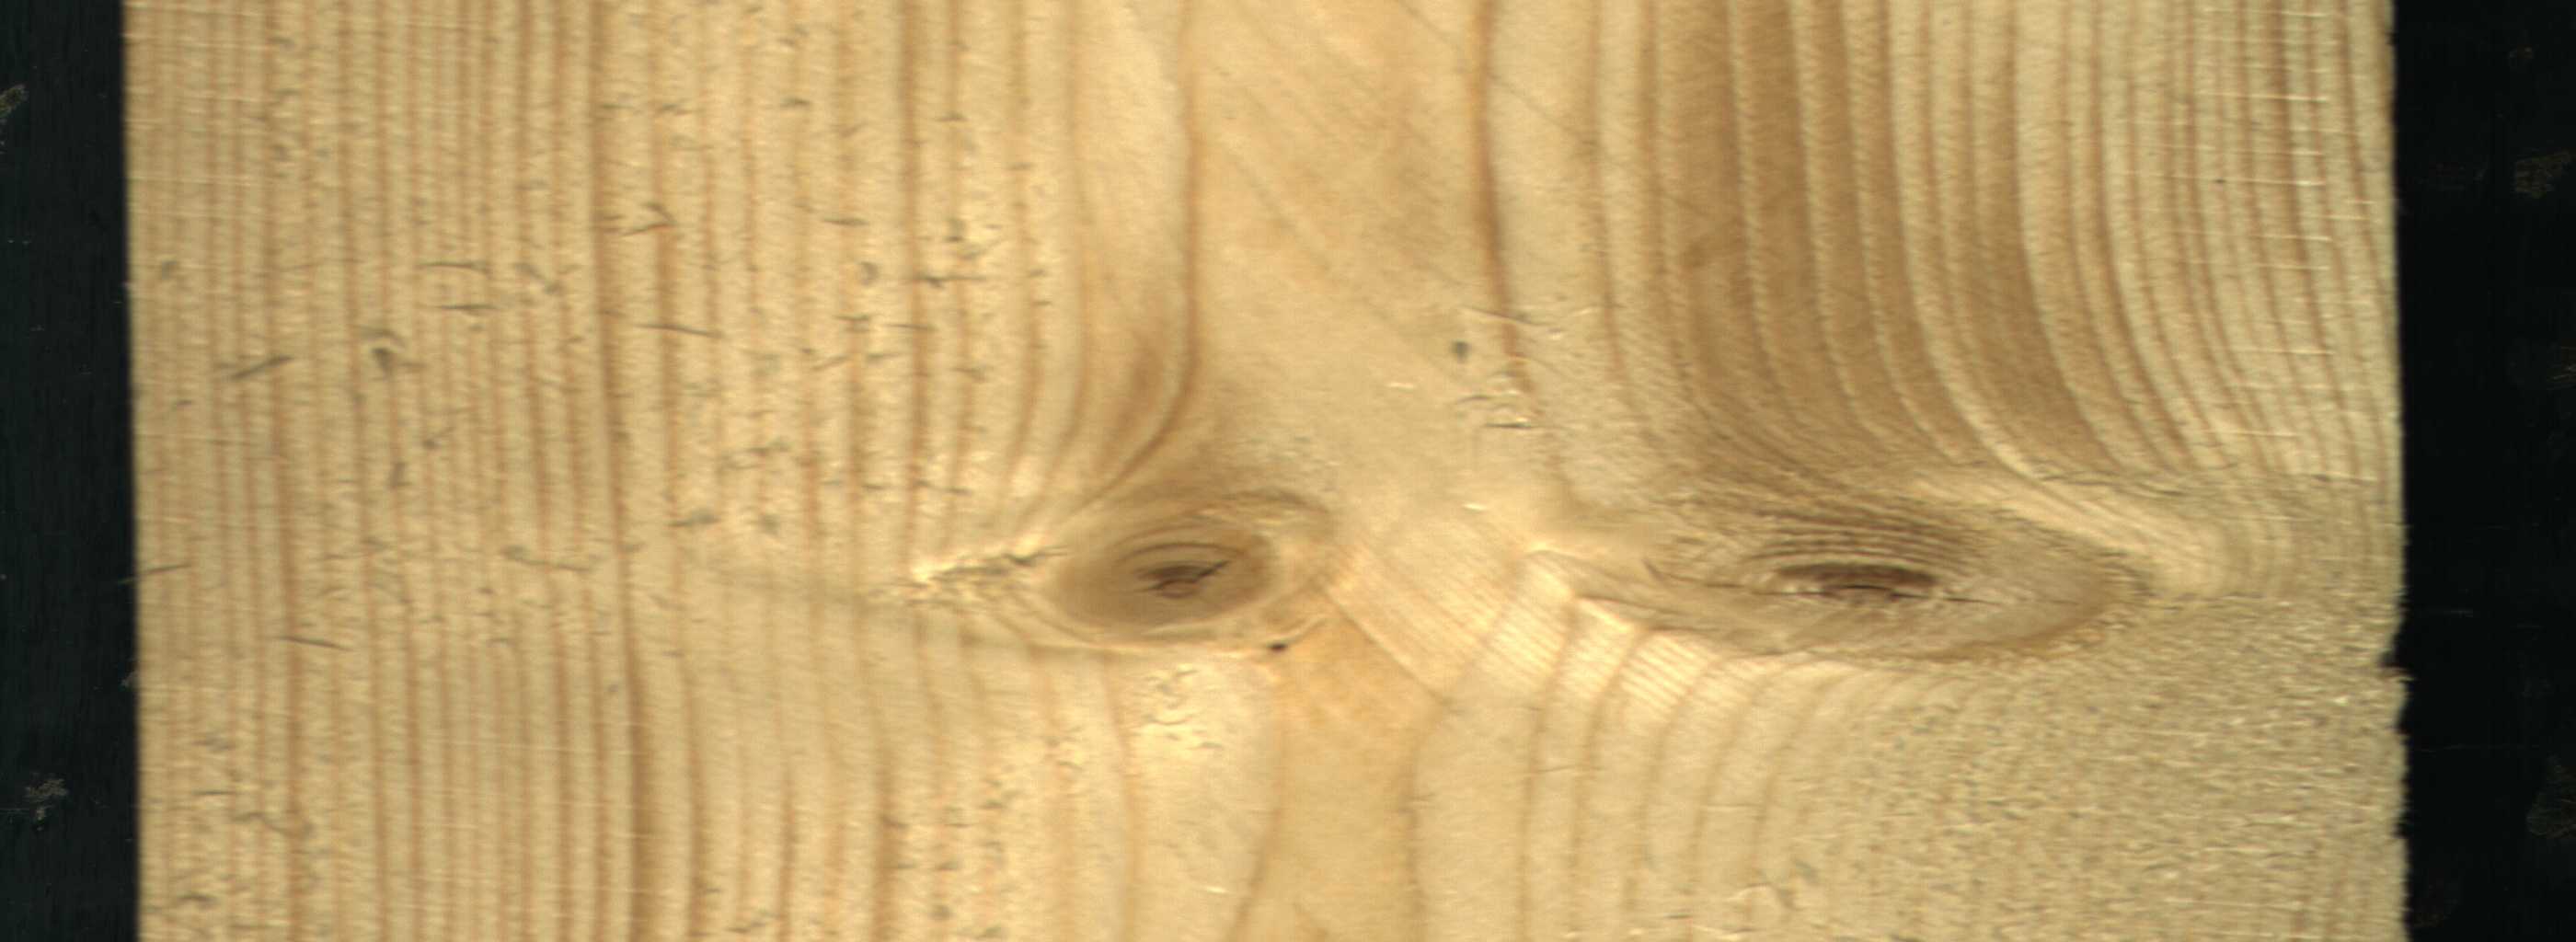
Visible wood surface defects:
knot_with_crack
knot_with_crack